Question: I am trying to append data returned from the database using this code:
This is the PHP script which passes the data from the database to jquery script:
'''
$conn->setAttribute(PDO::ATTR_EMULATE_PREPARES,false);
$conn->setAttribute(PDO::ATTR_ERRMODE,PDO::ERRMODE_EXCEPTION);
$conn->exec("SET CHARACTER SET utf8");
if(isset($_POST['pageLimit']) && !empty($_POST['pageLimit']))
{
$pageLimit=$_POST['pageLimit'];
}
else
{
$pageLimit='0';
}
$pageLimit=$pageLimit;
$per_page=10;
$stmt=$conn->//query;
$stmt->bindparam(':pageLimit',$pageLimit);
$stmt->bindparam(':per_page',$per_page);
$stmt->execute(array($pageLimit,$per_page));
$count=$stmt->rowCount();
// echo $count;
$HTML='';
if($count>0){
while($row=$stmt->fetch()){
$HTML.='<tr><td>';
$HTML.=$row["PROJECT_ID"];
$HTML.='</td><td>';
$HTML.=$row["Project_Title"];
$HTML.='</td><td>';
$HTML.=$row["PI_Name"];
$HTML.='</td><td>';
$HTML.=$row["Start_Date"];
$HTML.='</td><td>';
$HTML.=$row["End_Date"];
$HTML.='</td></tr>';
}
$loadCount=$pageLimit+$per_page;
if($count>=$per_page){
$HTML.='<div class="load_more_link">';
$HTML.='<input type="button" class="button" value="Load More"
onclick=loadData("'.$loadCount.'")>';
}
}
else{
$HTML='No data';
}
echo $HTML;
?>
'''
Below is my Main page where the data needs to displayed
'''
<html>
<head>
<script src="/javascript/jquery-1.10.2.min.js"></script>
<script src="/javascript/jquery-ui-1.10.3.custom.js"></script>
<script src="/javascript/jquery.tablesorter.js"></script>
<script src="/javascript/jquery.tablesorter.widgets.js"></script>
<script>
$(function() {
$(".tablesorter")
.tablesorter({
theme : 'blue',
// this is the default setting
cssChildRow: "tablesorter-childRow",
// initialize zebra and filter widgets
widgets: ["zebra", "filter","stickyHeaders"],
widgetOptions: {
// include child row content while filtering, if true
filter_childRows : true,
// class name applied to filter row and each input
filter_cssFilter : 'tablesorter-filter',
// search from beginning
filter_startsWith : false,
// Set this option to false to make the searches case sensitive
filter_ignoreCase : true
}
});
// hide child rows
$('.tablesorter-childRow td').hide();
// Toggle child row content (td), not hiding the row since we are using rowspan
// Using delegate because the pager plugin rebuilds the table after each page change
// "delegate" works in jQuery 1.4.2+; use "live" back to v1.3; for older jQuery - SOL
$('.tablesorter').delegate('.toggle', 'click' ,function(){
// use "nextUntil" to toggle multiple child rows
// toggle table cells instead of the row
$(this).closest('tr').nextUntil('tr:not(.tablesorter-childRow)').find('td').toggle();
return false;
});
// Toggle widgetFilterChildRows option
$('button.toggle-option').click(function(){
var c = $('.tablesorter')[0].config.widgetOptions,
o = !c.filter_childRows;
c.filter_childRows = o;
$('.state').html(o.toString());
// update filter; include false parameter to force a new search
$('input.tablesorter-filter').trigger('search', false);
return false;
});
});
</script>
</head>
<table id="tablesorter-demo" class="tablesorter">
<thead>
<tr>
<th>Record Id</th>
<th>Title</th>
<th>PI Name</th>
<th>Project Start Date</th>
<th>Project End Date</th>
</tr>
</thead>
<tbody>
</tbody>
</table>
<script type="text/javascript">
function loadData(pageLimit){
$(".flash").show();
var dataString = 'pageLimit='+ pageLimit;
$.ajax({
type: "POST",
url: "collaborations_paging_test.php",
data: dataString,
cache: false,
success: function(result){
$(".flash").hide();
$(".load_more_link").addClass('noneLink');
var outResult = $(result);
$("#tablesorter-demo >tbody:last").append($('<tr>').append($('<td>').append(result).append($('</td>').append($('</tr>')))));
}
});
}
loadData('0');
</script>
</html>
'''
I am successfully able to retrieve the data and display it but it only displays on one column.
I want to press load more button and get 10 more rows of data but in my case it seems to display all 10 records in column and it is putting it in single cell.
I cannot input the data in other columns.
It seems that tags "" in the php script that queries the database do not make any difference. I also followed this page <URL>
but it does not work.
Javascript is relatively new for me and I am still learning few things so please bear with me.
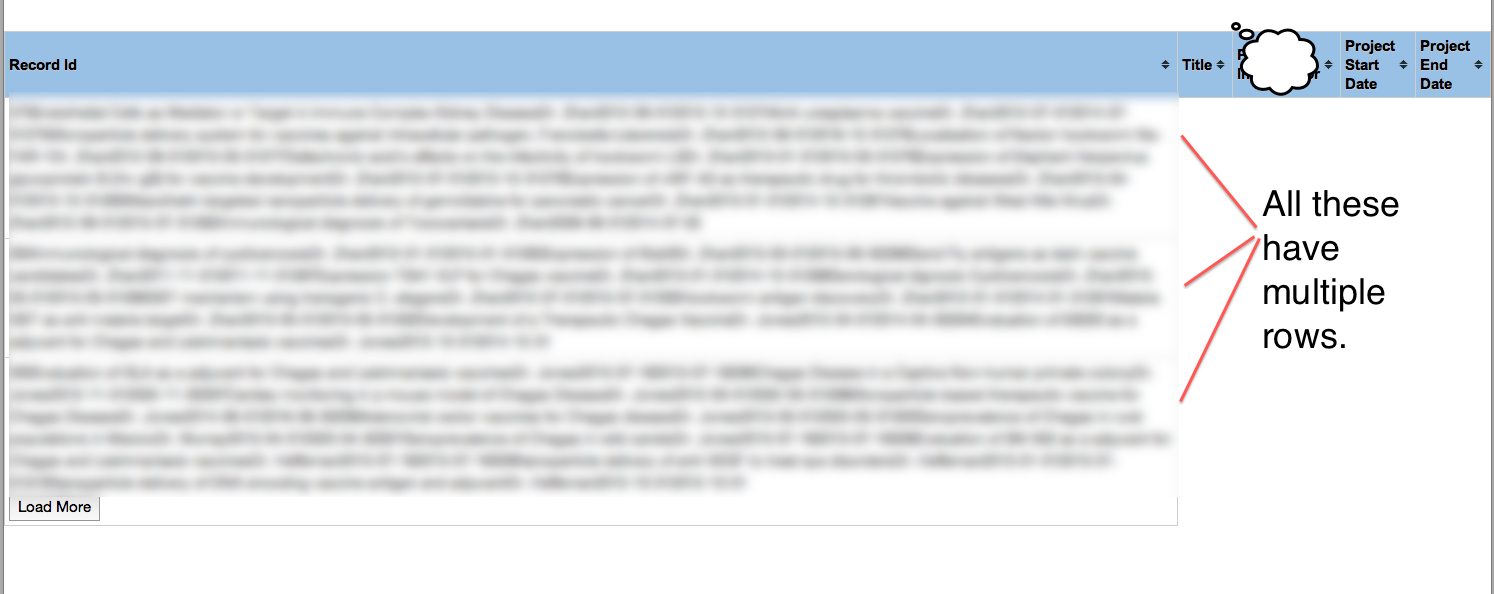
Answer: Your php already returning the html with '<tr><td>.....</td></tr>' tags, which you are then appending into '<tr><td></td></tr>' tags.
instead of the .appends in your ajax success try this
$("#tablesorter-demo >tbody >tr:last").after(result);
if the "No Data" message from php is supposed to appear within the table, then you would want to return
'''
$HTML = '<tr><td colspan=100>No Data</td></tr>'
'''
Here is a simplified fiddle to see it <URL>